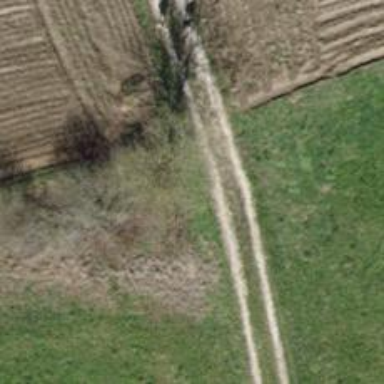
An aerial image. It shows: Track with grade2 pebblestone surface.